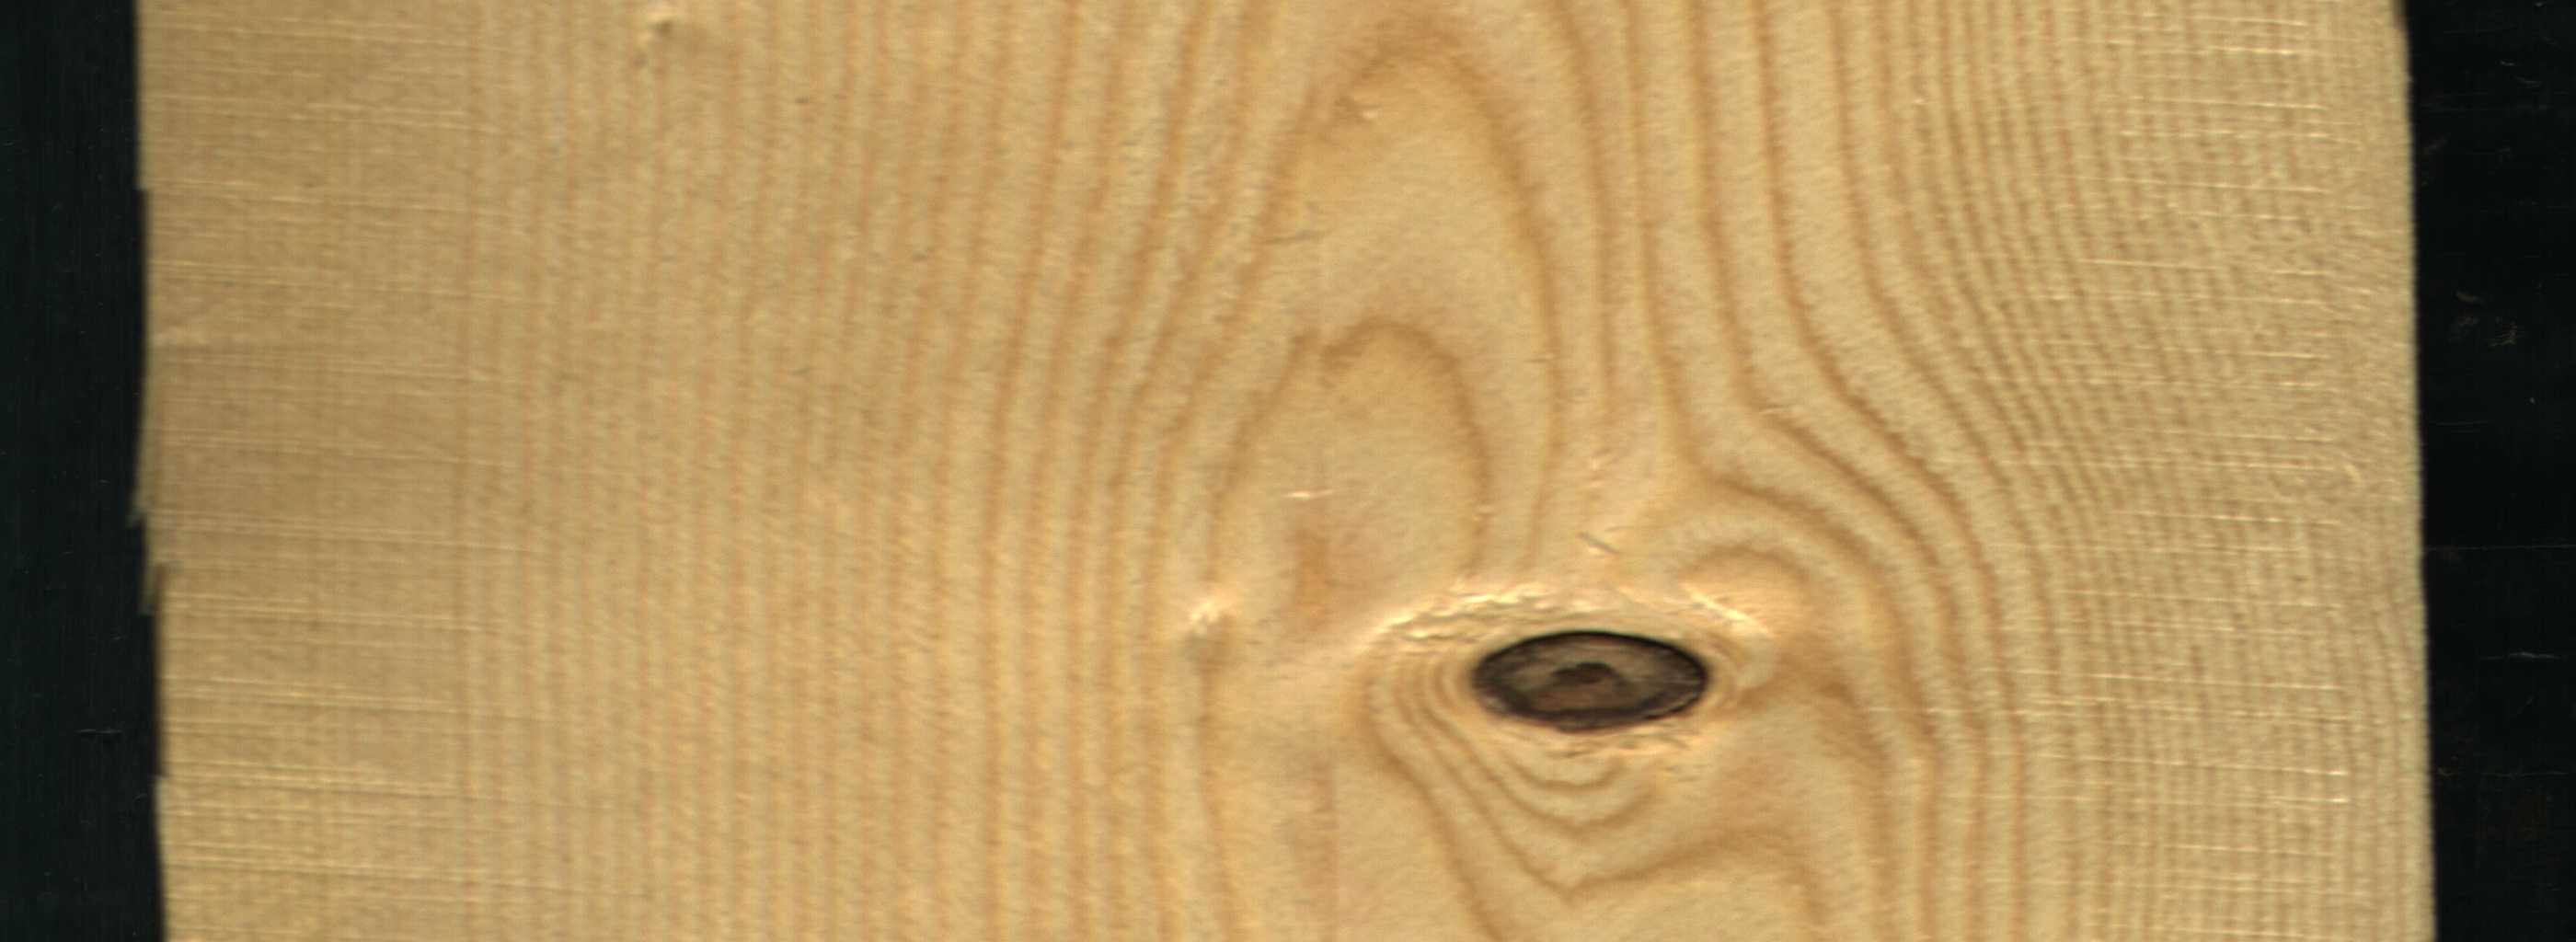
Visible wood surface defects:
Dead_Knot